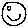
Label: smiley face